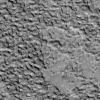
Atmospheric dust classification: not_dusty